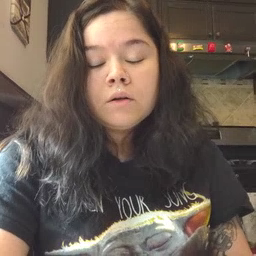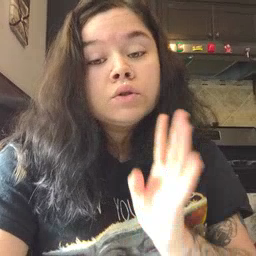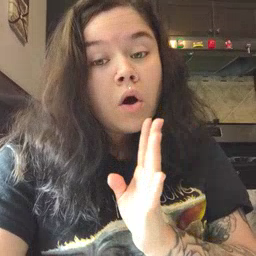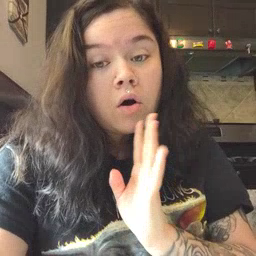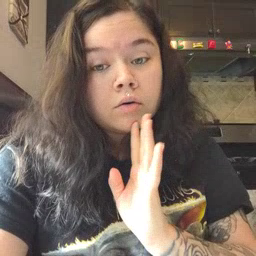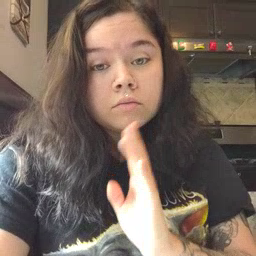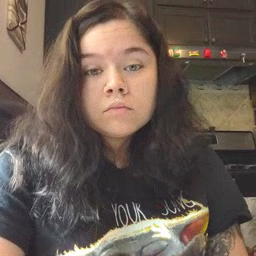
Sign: talk